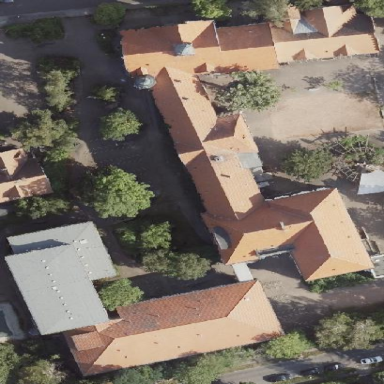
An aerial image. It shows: School building.